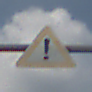
Verkehrszeichen: Gefahrenstelle
Umgebung: Outdoor, Nature
Tageszeit: MorningAfternoon
Wetter: PartlyCloudy
Licht: Natural
Jahreszeit: NotSpecified
Kontrast: HighContrast